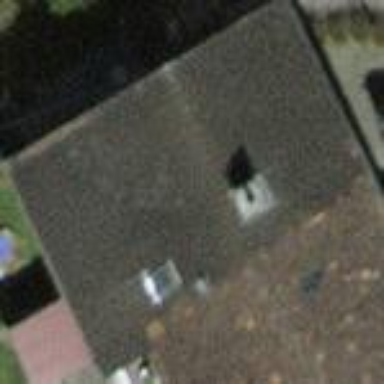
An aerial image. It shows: Semidetached house.